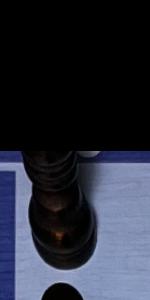
Label: Bishop_Black